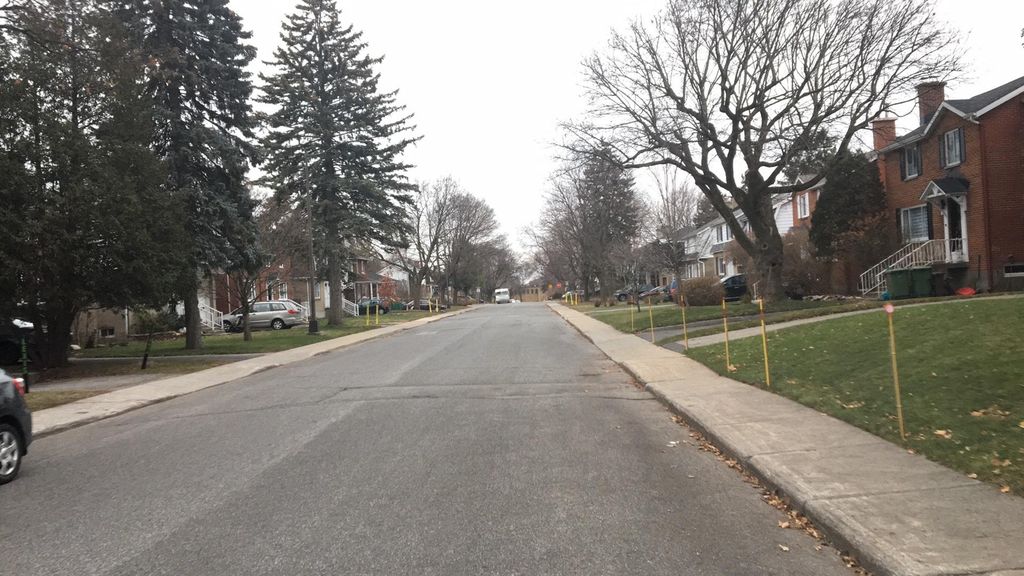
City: montreal